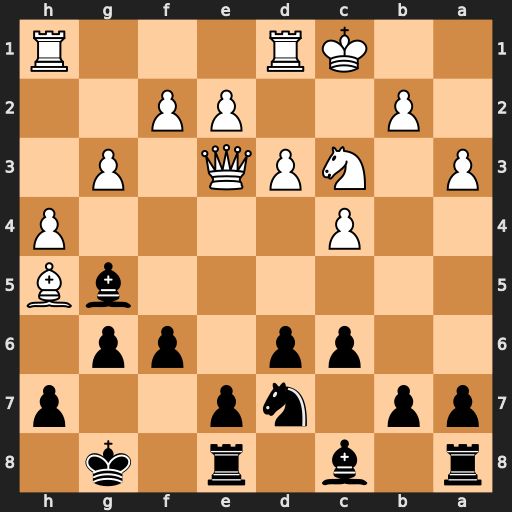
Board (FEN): r1b1r1k1/pp1np2p/2pp1pp1/6bB/2P4P/P1NPQ1P1/1P2PP2/2KR3R
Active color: b
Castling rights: -
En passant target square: -
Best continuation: Bxe3+ fxe3 gxh5